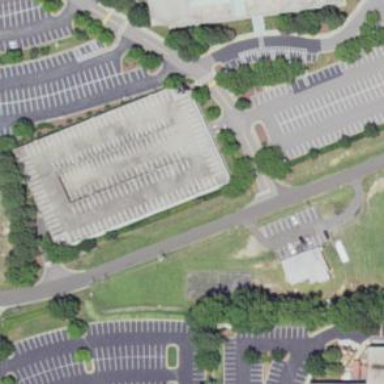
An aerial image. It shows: Parking aisle with concrete surface.